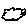
Label: cloud